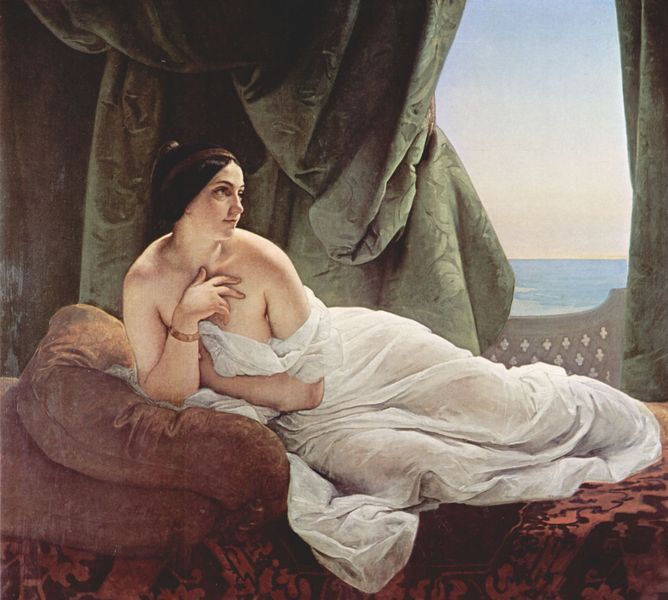
Titel: Liegende Odaliske
Künstler: Francesco Hayez
Standort: Milano
Institution: (Privatsammlung)
Schlagwörter: akt, dunkel, gemälde, hand, haut, himmel, körper, meer, nackt, schatten, weiß, grün, mädchen, see, braun, brust, fenster, finger, frau, frisur, geste, grau, haar, hintergrund, licht, mund, nase, profil, schwarz, stützen, ausblick, blick, dame, rot, tuch, malerei, muster, teppich, jung, arm, arme, augen, falten, samt, stein, bildnis, hals, portrait, porträt, vorhang, öl, ferne, horizont, brüstung, gitter, sonne, gewand, haare, pose, decke, brünett, dekolletee, haarreif, rosa, schulter, schultern, seide, aussicht, balkon, lächeln, brüste, strand, sofa, frauenakt, liegen, perspektive, formen, nacken, ölgemälde, kissen, polster, vorhänge, altrosa, bett, geländer, faltenwurf, halbakt, halbnackt, laken, nackte, nachdenklich, verträumt, liegend, divan, diwan, orient, balustrade, bedeckt, traum, drapiert, brokat, liege, tagesdecke, armband, armreif, betttuch, sehnsucht, durchsichtig, gebunden, reif, stellung, chaiselongue, purpur, vorhanf, kleeblatt, unschuld, schmachtend, körperbetont, hellhäutig, fru, balkon+